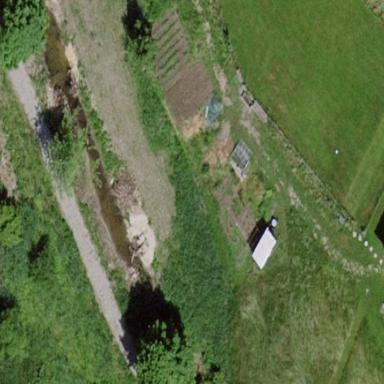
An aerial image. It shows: Garden that is leisure land.